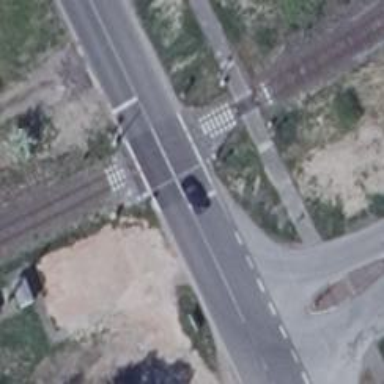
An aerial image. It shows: Level railway crossing with flashing lights. The barrier at the crossing is of the double half type.